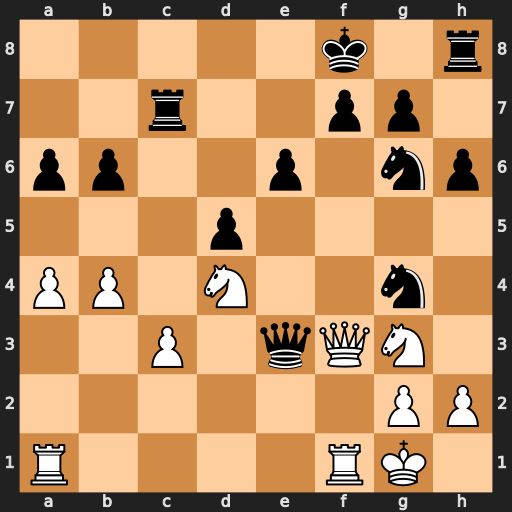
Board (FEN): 5k1r/2r2pp1/pp2p1np/3p4/PP1N2n1/2P1qQN1/6PP/R4RK1
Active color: w
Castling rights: -
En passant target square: -
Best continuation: Qxe3 Nxe3 Nxe6+ Ke7 Nxc7